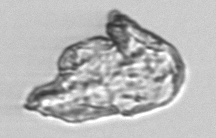
Label: detritus_transparent